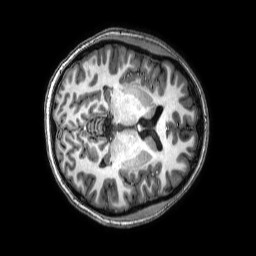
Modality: T1w
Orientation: axial
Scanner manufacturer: philips
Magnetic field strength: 3 T
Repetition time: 0.008 s
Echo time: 0.003593 s